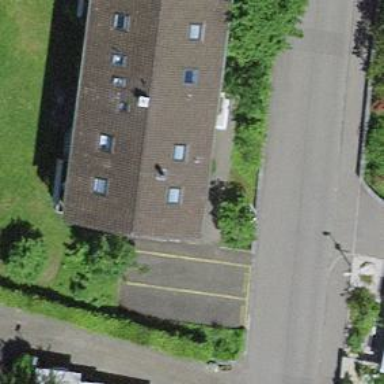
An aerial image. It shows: Building.